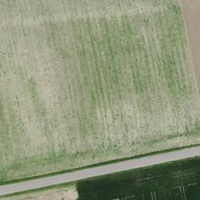
EUNIS habitat code: 52
Species observed at this site:
Nicotiana tabacum